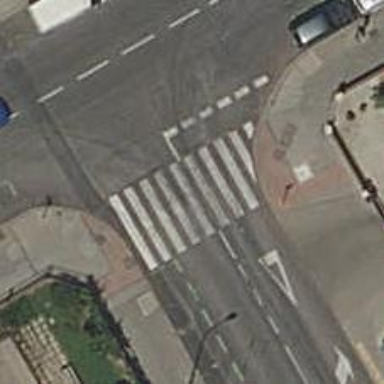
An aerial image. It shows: Uncontrolled crossing on the road.